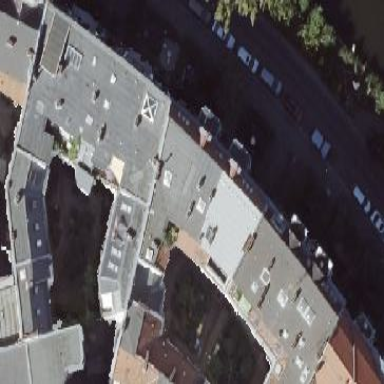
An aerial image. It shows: Gambrel-roofed building with apartments.